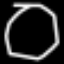
Label: octagon